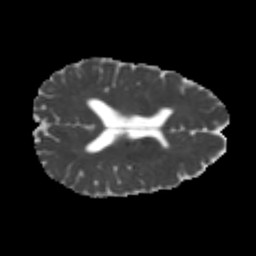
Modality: MD
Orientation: axial
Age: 22
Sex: male
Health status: healthy
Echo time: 0.074 s